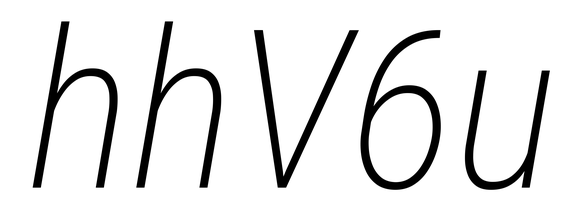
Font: Roboto-Italic_Condensed_ExtraLight_Italic